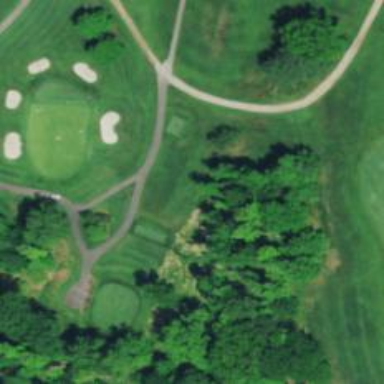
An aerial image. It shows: Service road designated as golf cart path.